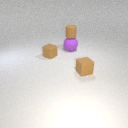
small brown rubber cylinder above large purple rubber sphere